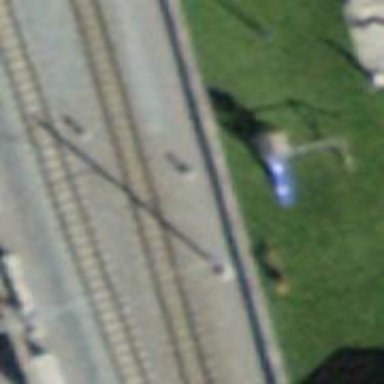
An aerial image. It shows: Narrow-gauge railway with single track. The railway is electrified with contact line.